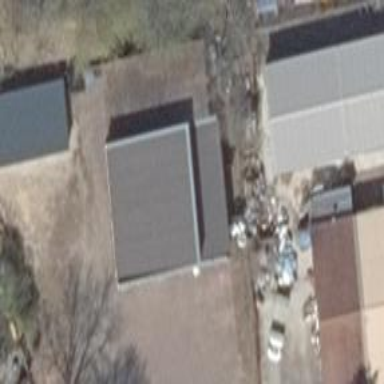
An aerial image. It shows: Car repair shop located in building.